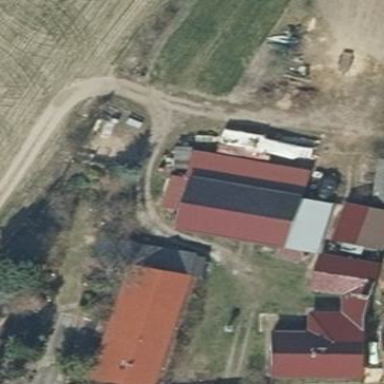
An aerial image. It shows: Building with flat maroon roof.